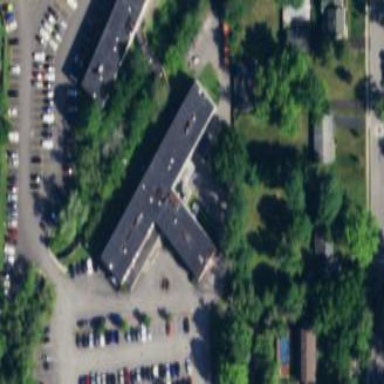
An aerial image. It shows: Parking area.